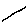
Label: line